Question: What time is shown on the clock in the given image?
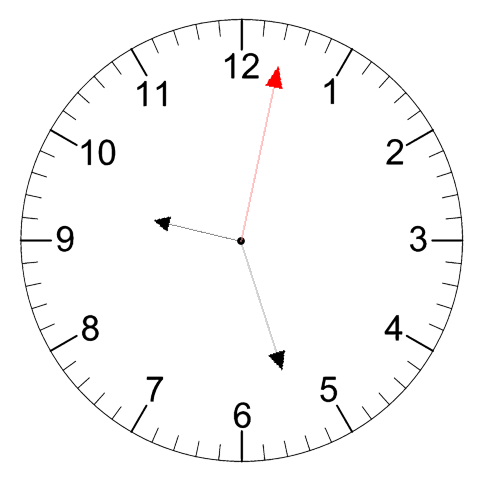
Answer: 09:27:02